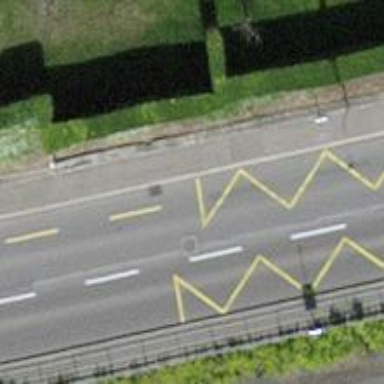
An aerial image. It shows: Platform for public transport on the road.